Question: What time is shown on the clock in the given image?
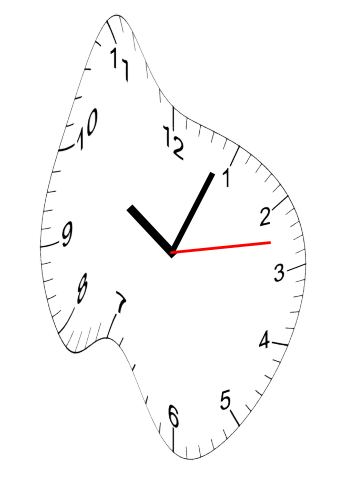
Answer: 10:04:13